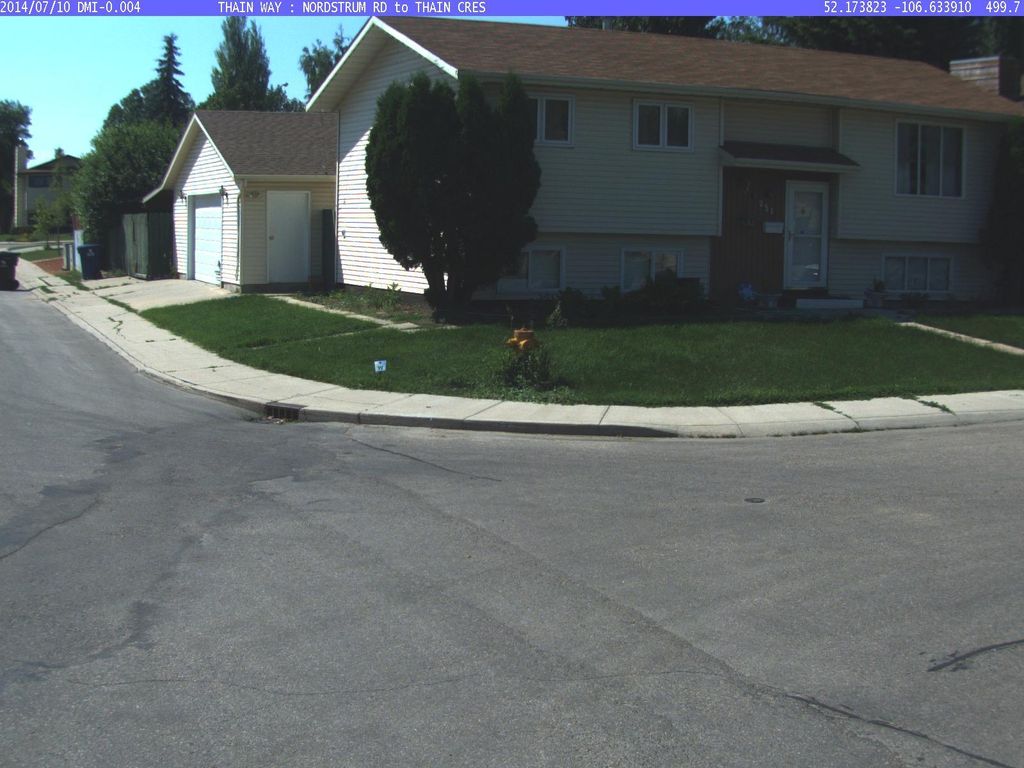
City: saskatoon